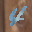
Label: 4